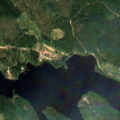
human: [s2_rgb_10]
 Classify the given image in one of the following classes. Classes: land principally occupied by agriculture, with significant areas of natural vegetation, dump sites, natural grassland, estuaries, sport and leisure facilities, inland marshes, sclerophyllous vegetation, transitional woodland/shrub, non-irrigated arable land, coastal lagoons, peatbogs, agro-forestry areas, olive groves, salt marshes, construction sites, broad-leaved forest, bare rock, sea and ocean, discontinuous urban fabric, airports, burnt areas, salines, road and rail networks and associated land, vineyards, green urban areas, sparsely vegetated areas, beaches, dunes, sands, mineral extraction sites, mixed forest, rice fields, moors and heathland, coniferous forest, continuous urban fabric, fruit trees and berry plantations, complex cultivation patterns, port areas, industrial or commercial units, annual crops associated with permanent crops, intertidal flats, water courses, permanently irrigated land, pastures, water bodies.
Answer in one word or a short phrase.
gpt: coniferous forest, mixed forest, transitional woodland/shrub, water bodies